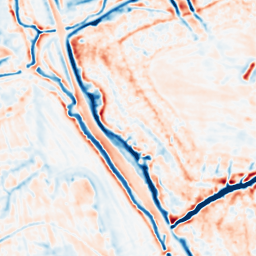
Category: multiscale
Decomposition family: dog_multiscale
Decomposition parameters: sigma_ratio: 1.4
n_scales: 4
base_sigma: 1
Upsampling method: bspline
Upsampling parameters: scale: 4
Upsampling scale: 4